Question: I am using the CoreDataBooks sample project from Apple to use with the Zucchini automated test framework. I need the view name to use in the coffeescript to manage it like this:
'class BooksScreen extends Screen anchor: -> $("navigationBar[name=Authors]")'
In this example, the Authors is used to identify the view. I figured in xcode that we have this name after view controller class of each scene, like the New Book scene:

The problem is, I don't know how to set that name, so I can manage it in the coffeescript. How to do this?
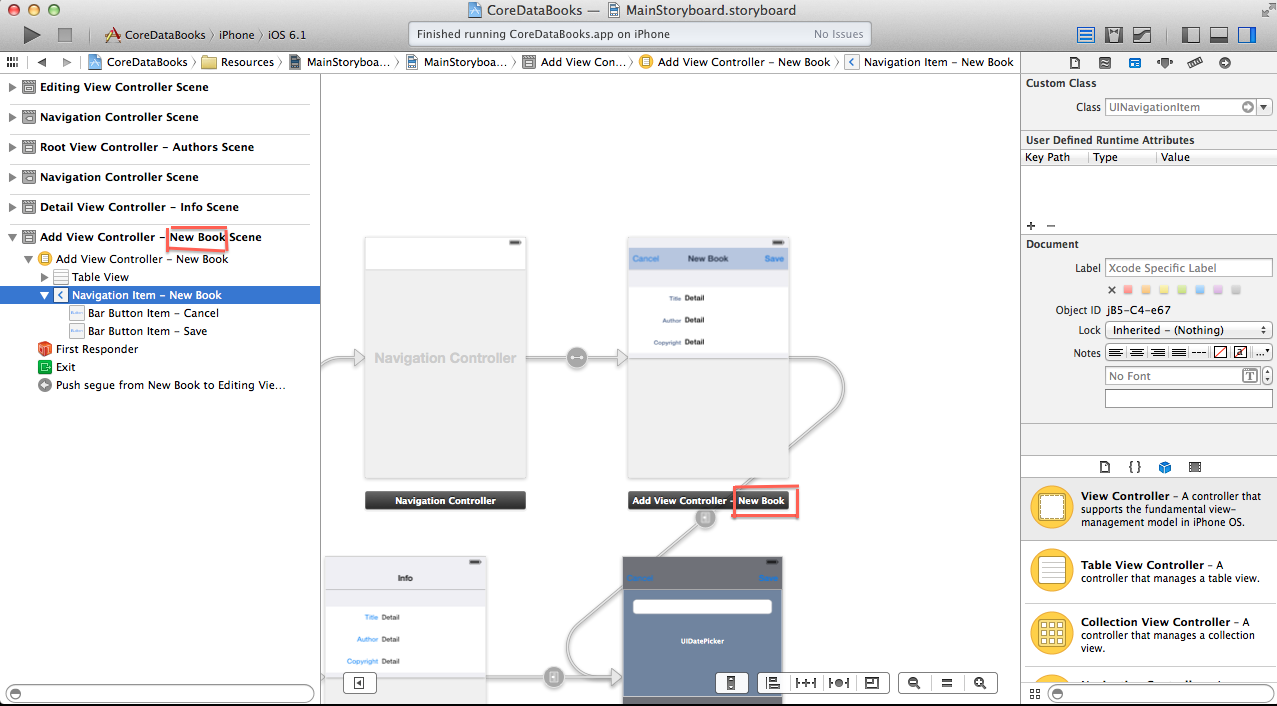
Answer: You have set the name for view controller in Interface Builder.
1. Select view controller
2. Now from menu View->Utilities->Show attributes inspectors
3. Set view controller title.